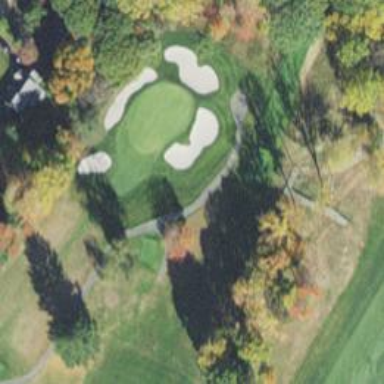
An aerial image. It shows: Pathway for golfing.